Field crop: maize
Growth stage: 2
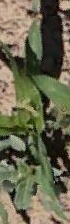
Species: maize